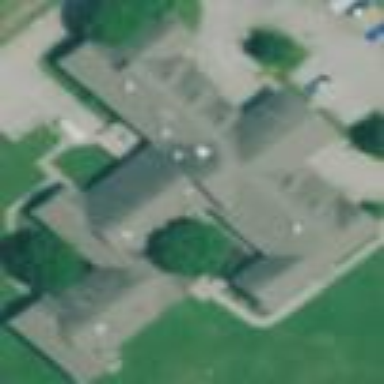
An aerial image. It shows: Nursing home building.